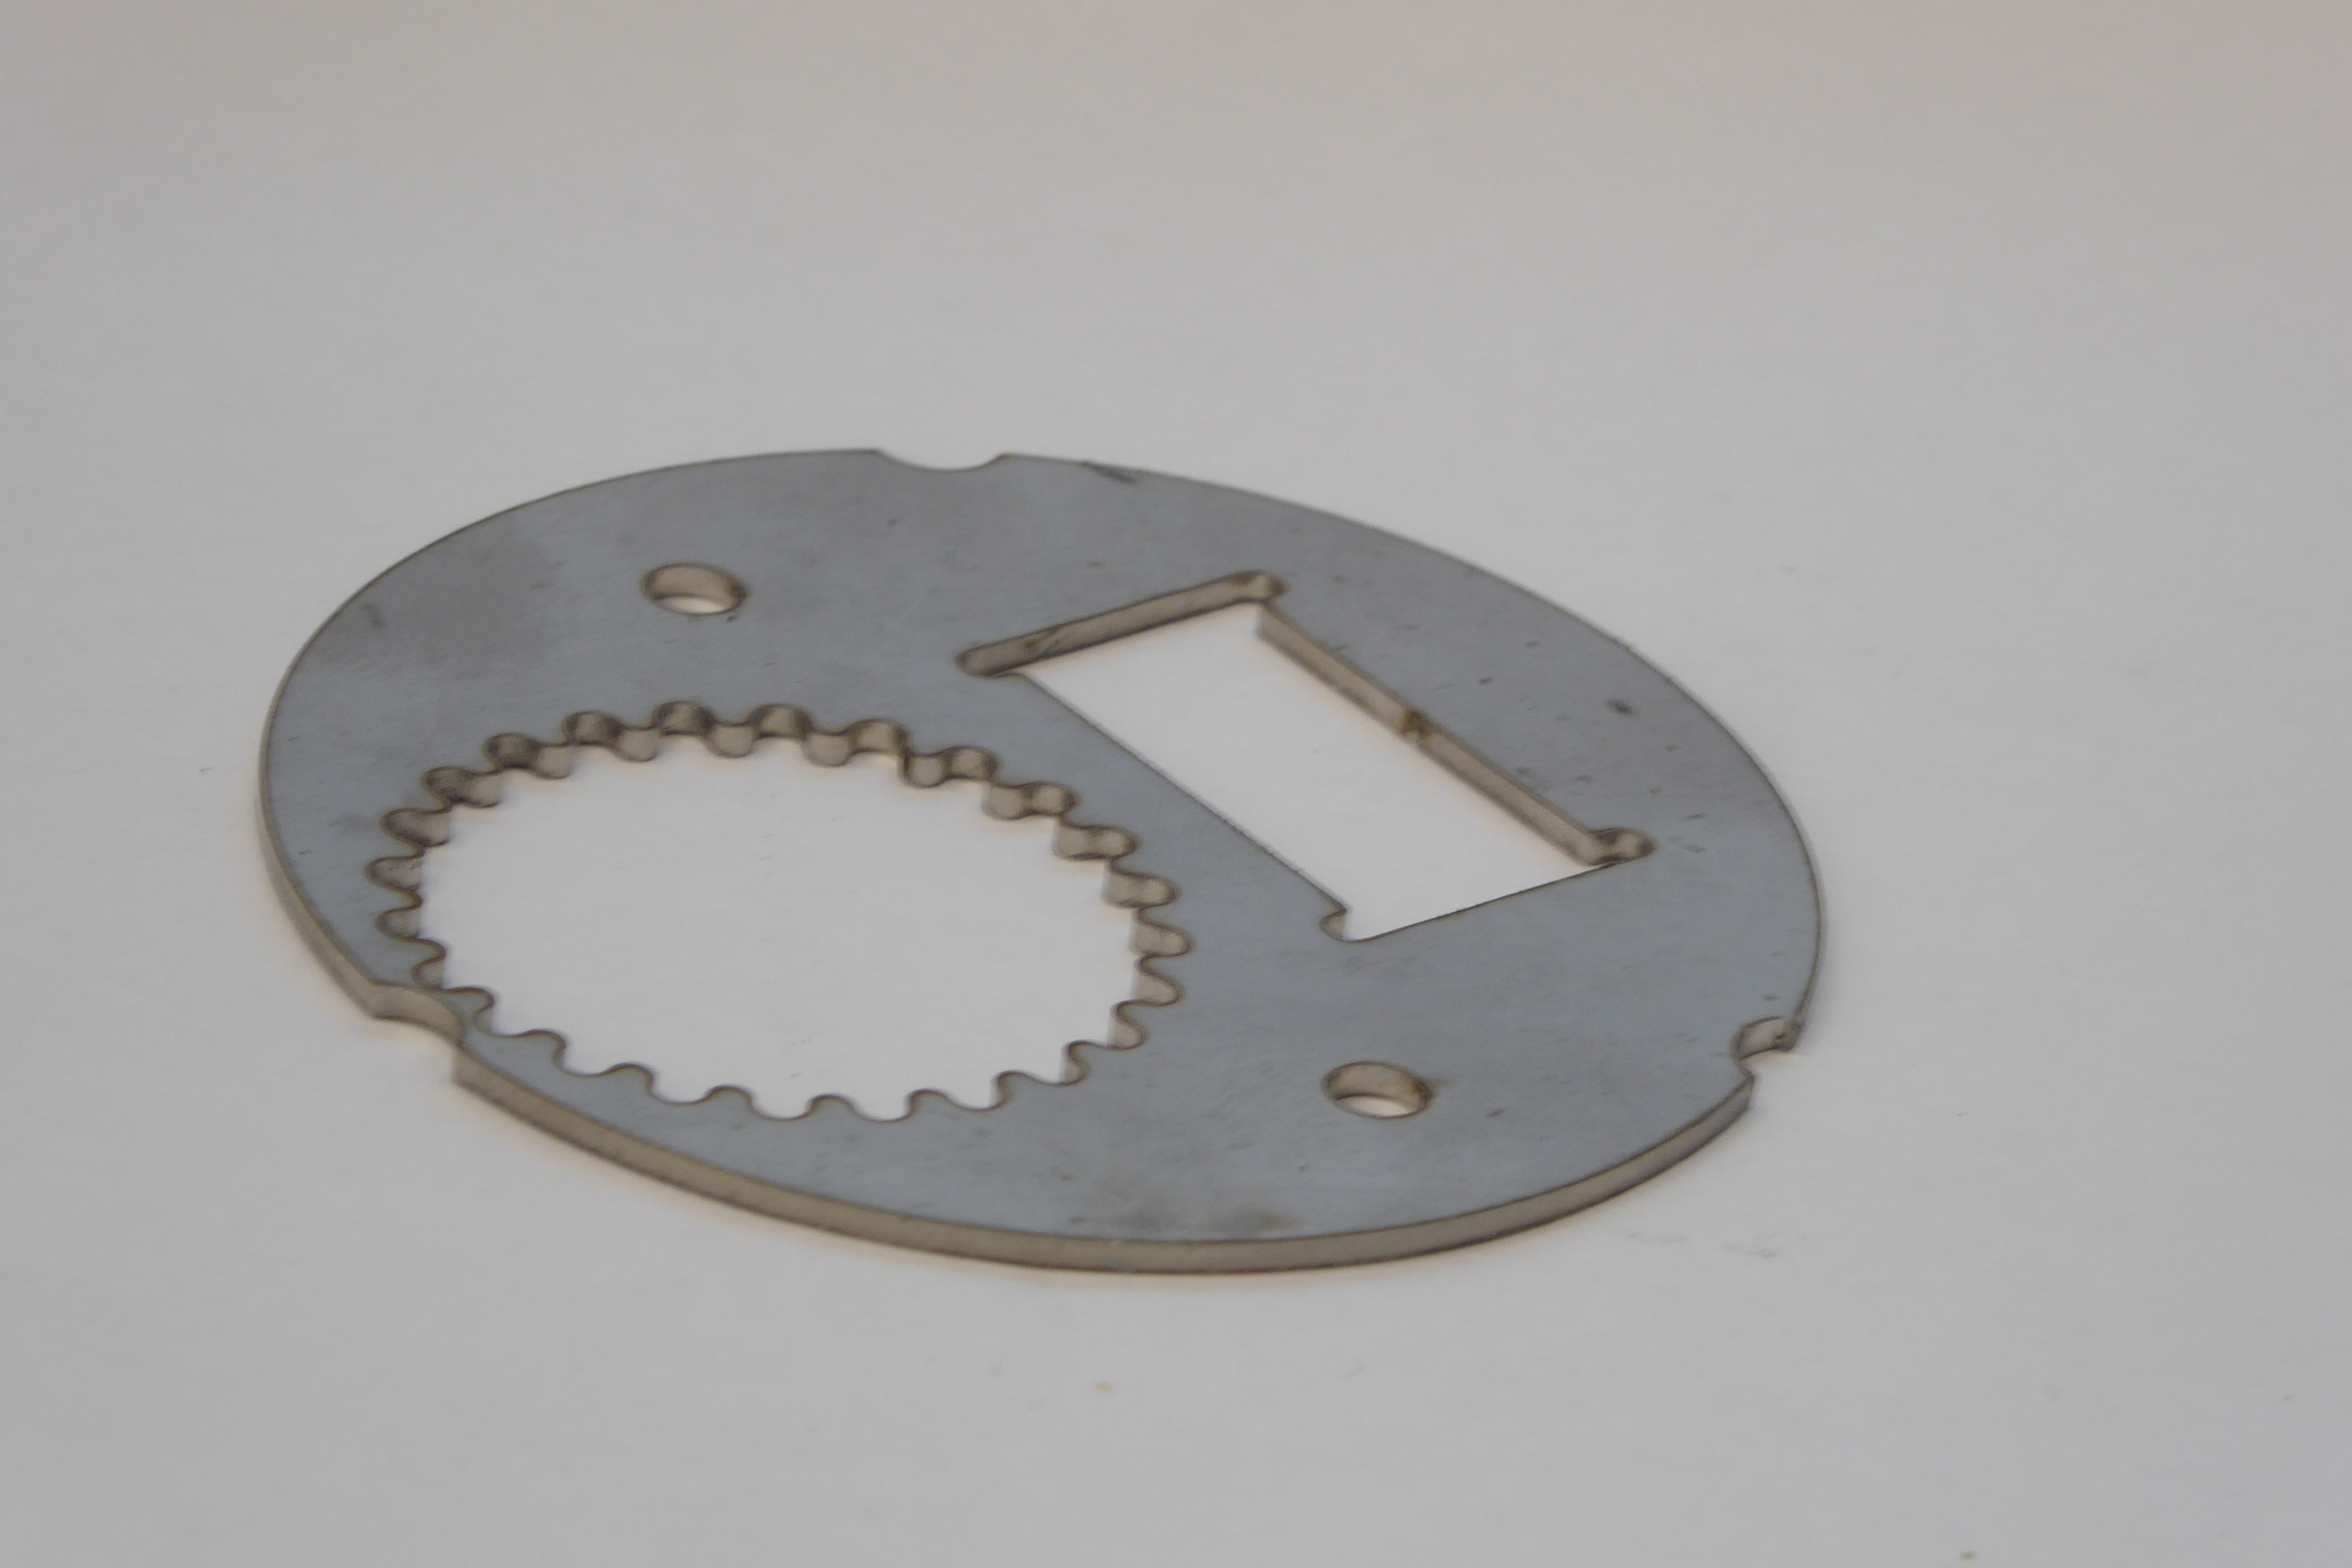
Label: Bottle Opener - Inlay